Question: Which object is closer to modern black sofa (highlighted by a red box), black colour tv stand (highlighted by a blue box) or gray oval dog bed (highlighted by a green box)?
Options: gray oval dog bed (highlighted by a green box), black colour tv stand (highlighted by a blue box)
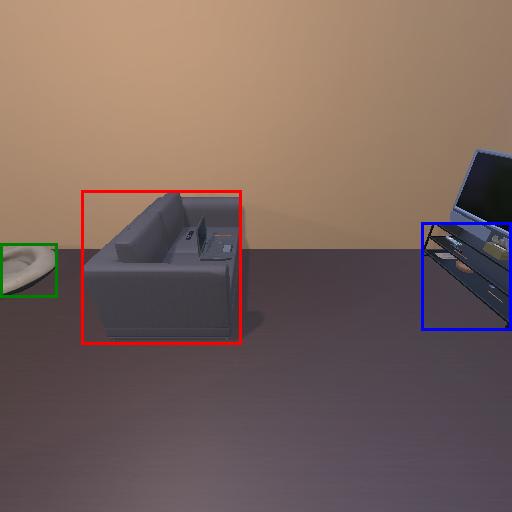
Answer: gray oval dog bed (highlighted by a green box)